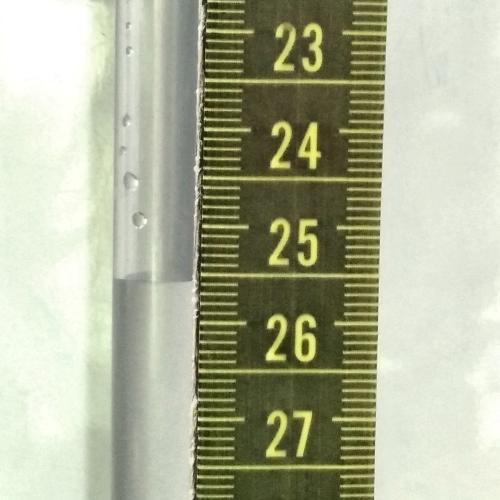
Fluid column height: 25.6 cm